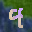
Label: 4